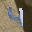
Label: 4